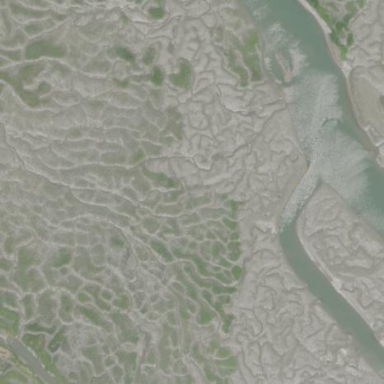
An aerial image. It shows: Tidal marsh wetland area.